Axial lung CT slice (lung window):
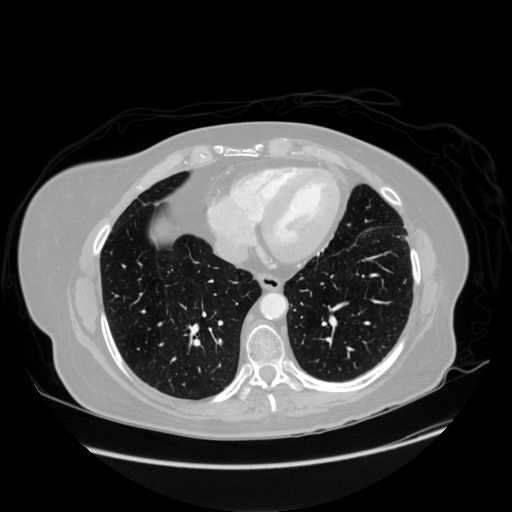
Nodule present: no